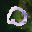
Label: 0